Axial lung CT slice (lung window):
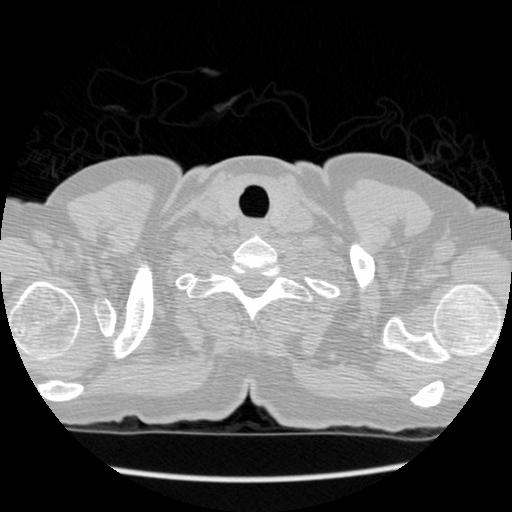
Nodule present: no